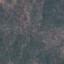
Land use / land cover: HerbaceousVegetation